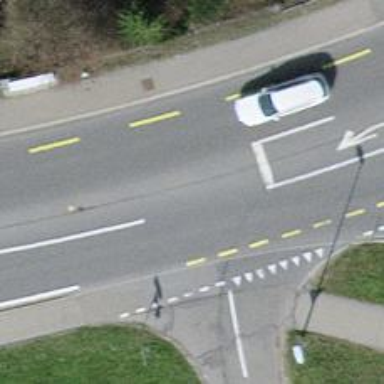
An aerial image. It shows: Secondary road with asphalt surface and dedicated cycle lane.